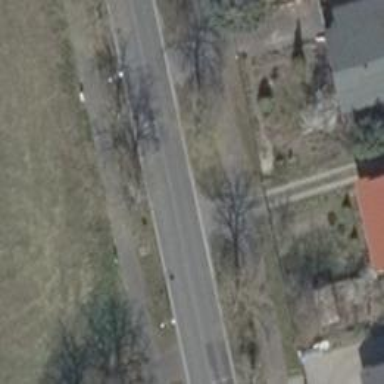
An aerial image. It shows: Avenue lined with broadleaved deciduous trees.